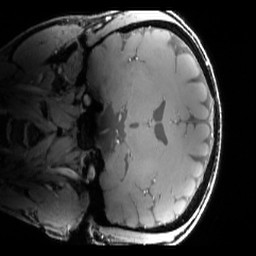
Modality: T1w
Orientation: coronal
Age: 29
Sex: male
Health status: healthy
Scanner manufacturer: siemens
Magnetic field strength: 7 T
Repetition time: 4.3 s
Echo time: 0.00227 s